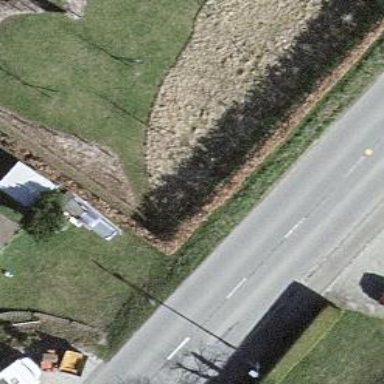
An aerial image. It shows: Hedge barrier.